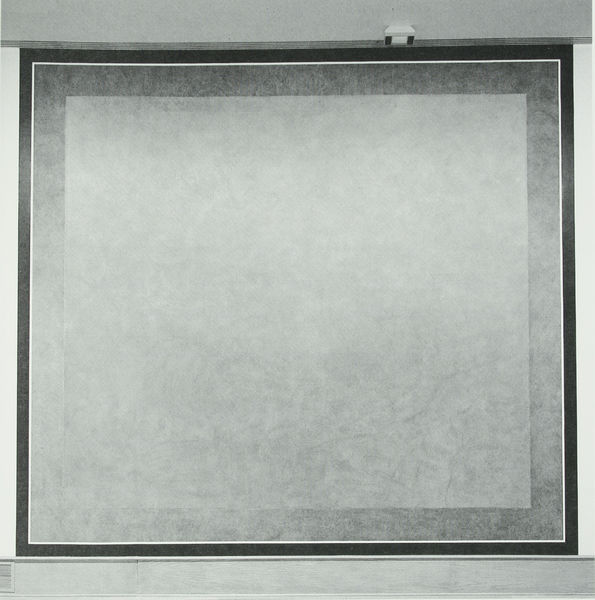
Titel: Installation Des Moines Art Center, Des Moines - Squares
Künstler: Sol Lewitt
Schlagwörter: gemälde, weiß, grau, licht, schwarz, rahmen, bild, decke, abstrakt, fläche, modern, linien, abstraktion, foto, fotografie, rechteck, linie, ecken, quadrate, eck, bild im bild, lewitt, quadrat, viereck, rahmen im rahmen, grau in grau, quardat